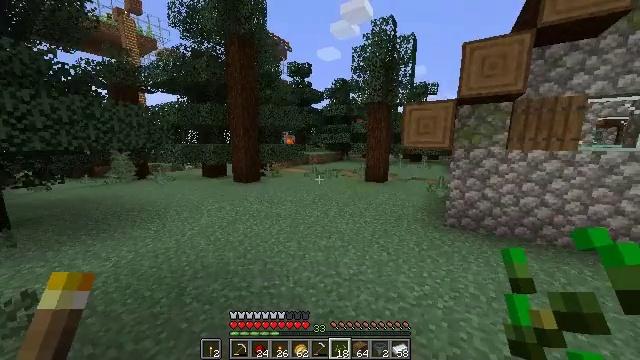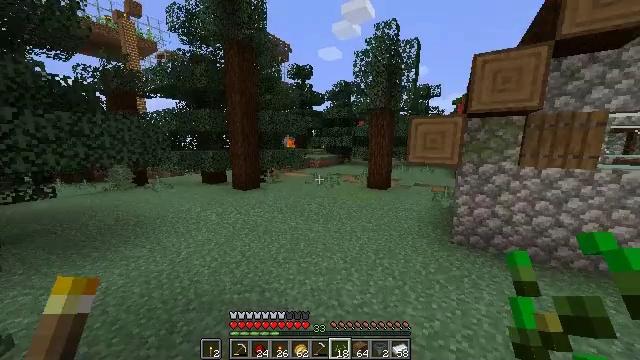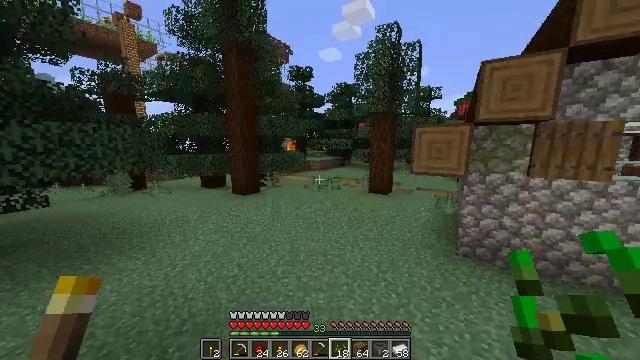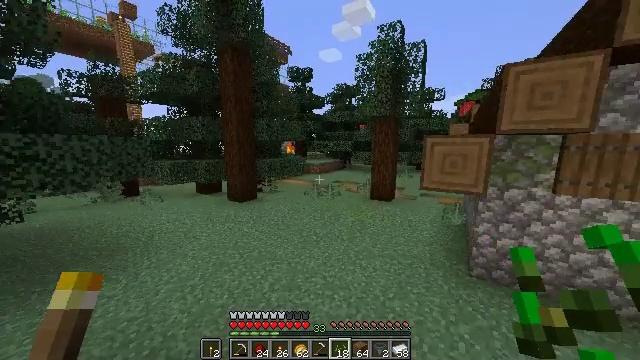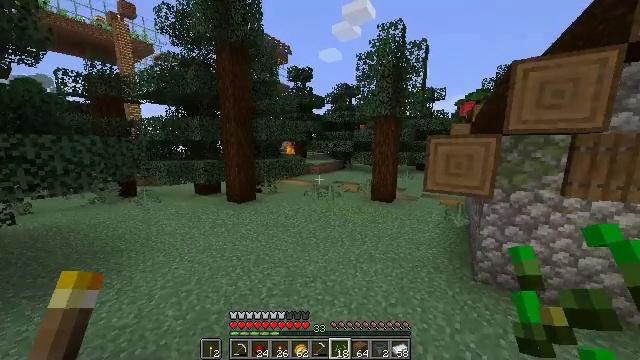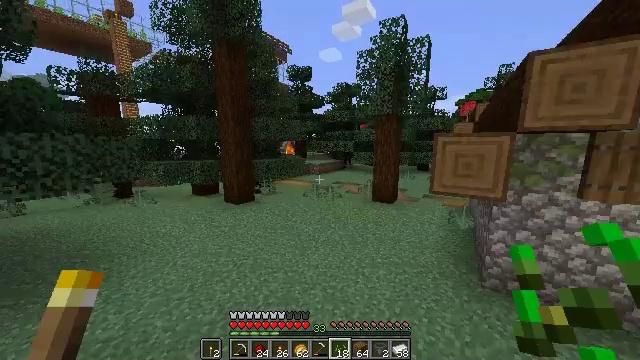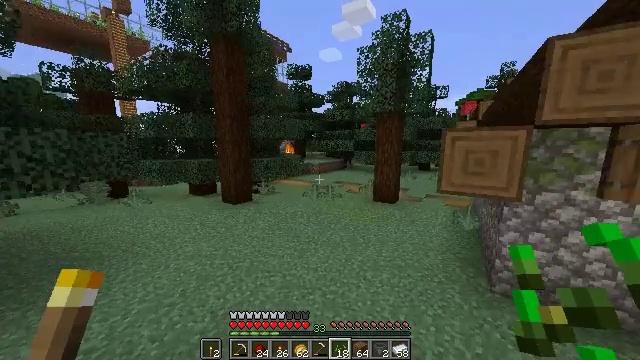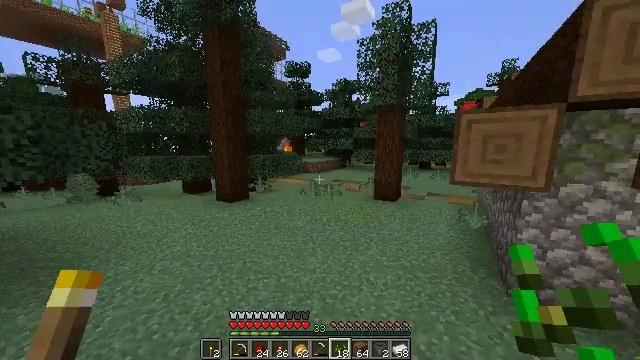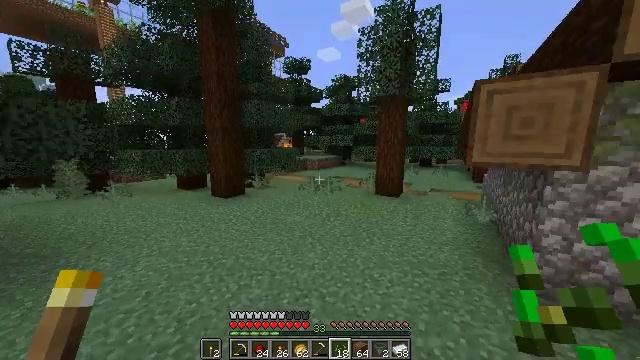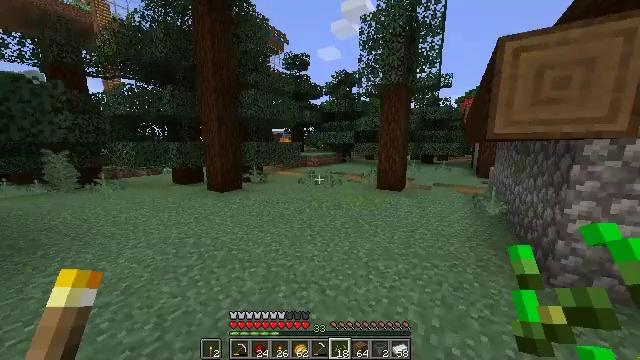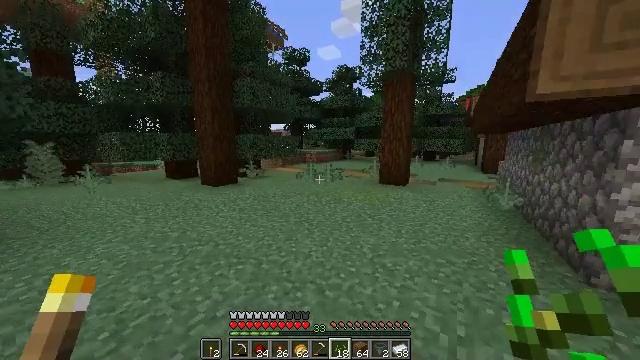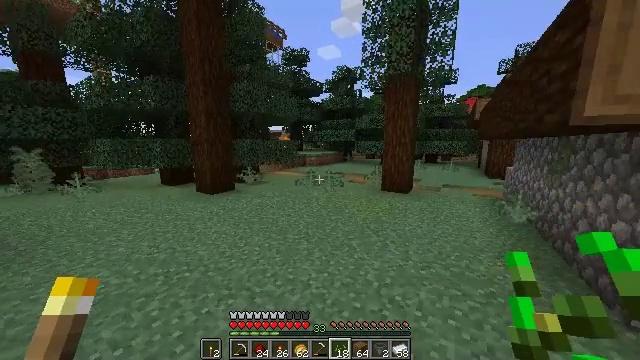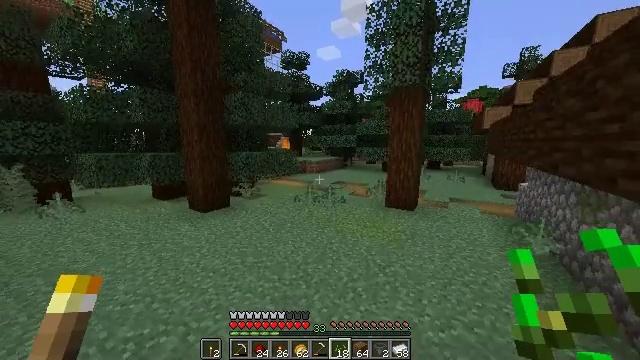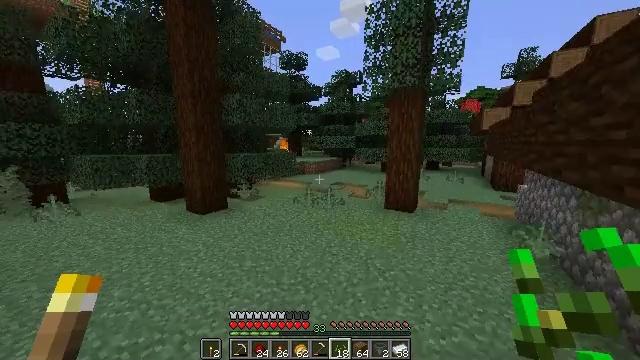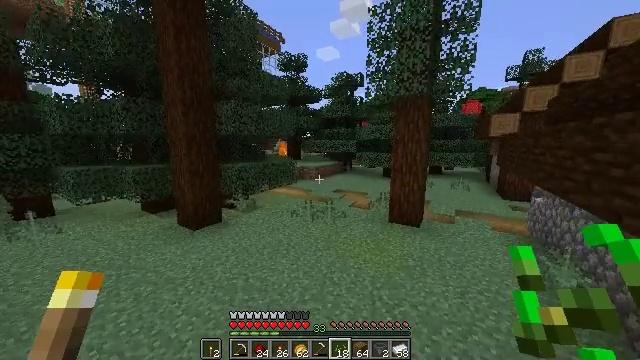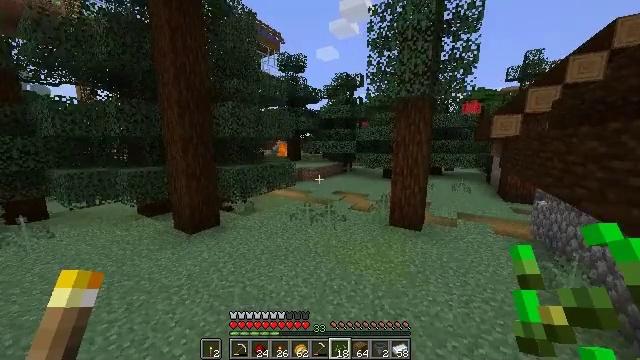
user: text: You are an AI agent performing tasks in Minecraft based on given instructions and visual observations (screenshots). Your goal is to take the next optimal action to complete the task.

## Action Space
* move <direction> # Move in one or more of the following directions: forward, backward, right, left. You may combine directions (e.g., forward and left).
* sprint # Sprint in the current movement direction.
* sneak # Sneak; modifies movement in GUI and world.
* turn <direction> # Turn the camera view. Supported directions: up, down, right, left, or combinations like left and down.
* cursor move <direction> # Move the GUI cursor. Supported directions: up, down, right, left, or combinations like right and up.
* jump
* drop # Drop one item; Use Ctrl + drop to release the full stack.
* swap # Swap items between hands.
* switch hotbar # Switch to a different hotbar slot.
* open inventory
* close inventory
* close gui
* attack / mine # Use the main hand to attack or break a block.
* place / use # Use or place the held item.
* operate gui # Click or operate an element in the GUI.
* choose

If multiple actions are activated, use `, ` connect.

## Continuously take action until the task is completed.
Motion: motion action
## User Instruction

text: Use the crafting table to make a hay block from wheat.
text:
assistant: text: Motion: move forward, jump
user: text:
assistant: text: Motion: move forward, jump
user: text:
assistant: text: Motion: move forward, jump
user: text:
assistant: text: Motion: move forward, jump
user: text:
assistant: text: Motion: move forward, jump
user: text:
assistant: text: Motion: move forward, jump
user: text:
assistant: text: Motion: move forward, jump
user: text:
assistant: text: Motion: move forward, jump
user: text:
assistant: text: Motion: move forward, sprint, jump
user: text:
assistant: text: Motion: move forward, sprint, jump
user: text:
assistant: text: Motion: move forward, sprint, jump
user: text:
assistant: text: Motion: move forward, jump
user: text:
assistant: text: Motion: move forward, jump
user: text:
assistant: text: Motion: move forward, jump
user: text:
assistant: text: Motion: move forward, jump
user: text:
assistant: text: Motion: move forward, sprint, jump
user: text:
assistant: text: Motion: move forward, sprint, jump
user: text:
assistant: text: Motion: move forward, sprint, jump
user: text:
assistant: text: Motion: move forward, jump
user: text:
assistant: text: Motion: move forward, turn down, jump
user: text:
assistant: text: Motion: move forward, jump
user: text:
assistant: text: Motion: move forward, sprint, jump
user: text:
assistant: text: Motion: move forward, sprint, jump
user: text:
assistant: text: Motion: move forward, sprint, jump
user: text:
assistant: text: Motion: move forward, jump
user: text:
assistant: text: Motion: move forward, jump
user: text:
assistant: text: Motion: move forward, jump
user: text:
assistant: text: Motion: move forward, turn left, jump
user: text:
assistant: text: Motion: move forward, turn left, jump
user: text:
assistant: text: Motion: move forward, turn left, jump